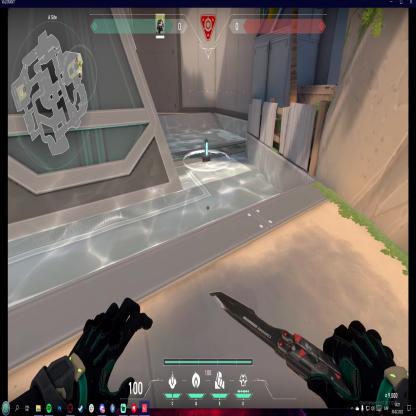
Label: planted spike